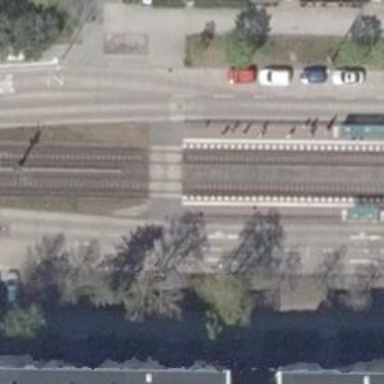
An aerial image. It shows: Tram railway line with electrified contact line.